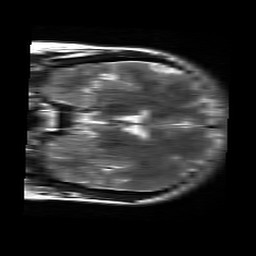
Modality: T2w
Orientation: coronal
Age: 26
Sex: female
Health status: healthy
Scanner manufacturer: siemens
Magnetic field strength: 3 T
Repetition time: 4.01 s
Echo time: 0.116 s